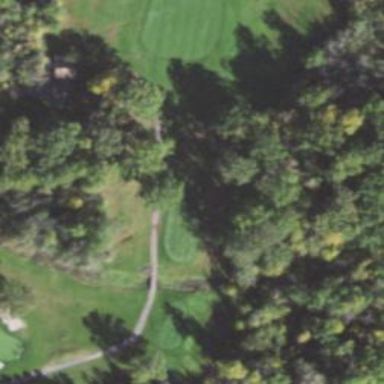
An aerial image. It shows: Service road used as golf cart path.